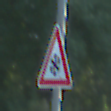
Verkehrszeichen: SchneeOderEisglaette
Umgebung: Outdoor, RoadRail
Tageszeit: MorningAfternoon
Wetter: Clear
Licht: Natural
Jahreszeit: NotSpecified
Kontrast: HighContrast